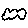
Label: cloud